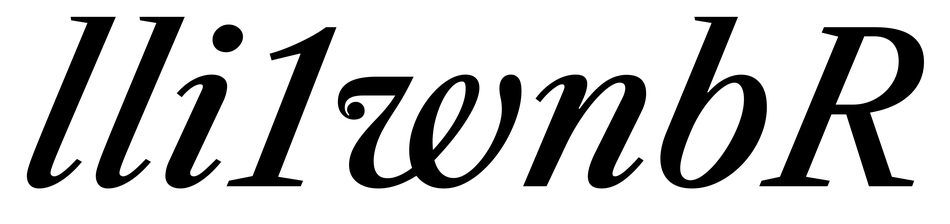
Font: LibreCaslonText-Italic_Medium_Italic